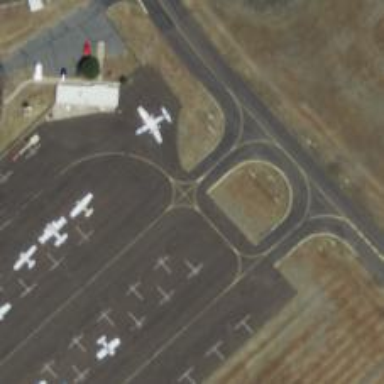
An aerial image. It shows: View of taxiway at the airport.